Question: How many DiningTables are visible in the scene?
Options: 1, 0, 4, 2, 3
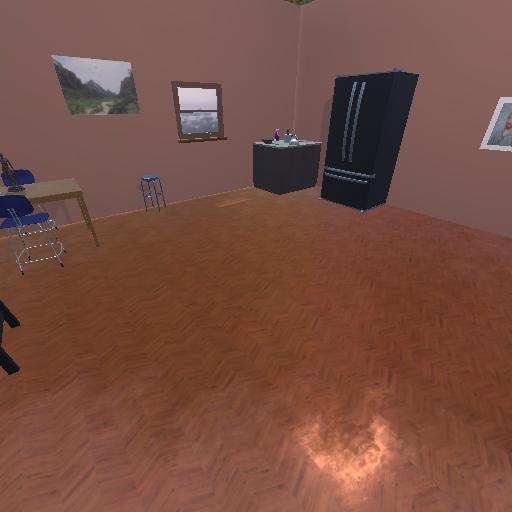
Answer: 1